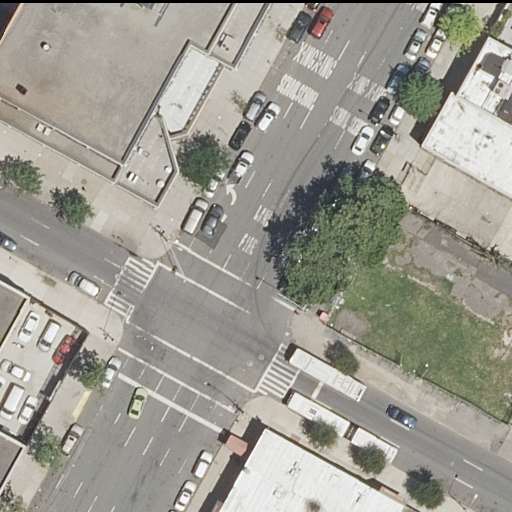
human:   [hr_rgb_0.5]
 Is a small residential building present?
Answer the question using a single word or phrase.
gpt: yes

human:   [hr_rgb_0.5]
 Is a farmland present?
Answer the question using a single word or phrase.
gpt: no

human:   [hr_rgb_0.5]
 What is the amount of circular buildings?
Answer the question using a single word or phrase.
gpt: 0

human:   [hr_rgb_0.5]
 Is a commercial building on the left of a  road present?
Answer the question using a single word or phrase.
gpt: no

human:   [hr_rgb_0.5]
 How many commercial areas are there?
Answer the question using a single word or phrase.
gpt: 0

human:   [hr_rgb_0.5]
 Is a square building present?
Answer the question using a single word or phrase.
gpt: no

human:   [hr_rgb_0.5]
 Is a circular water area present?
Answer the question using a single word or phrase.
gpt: no

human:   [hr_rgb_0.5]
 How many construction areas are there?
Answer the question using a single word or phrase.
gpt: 0

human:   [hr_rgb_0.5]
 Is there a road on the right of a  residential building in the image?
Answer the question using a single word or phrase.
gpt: yes

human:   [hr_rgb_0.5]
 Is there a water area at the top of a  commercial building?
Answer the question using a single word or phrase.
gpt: no

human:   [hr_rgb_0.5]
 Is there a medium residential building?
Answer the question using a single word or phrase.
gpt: yes

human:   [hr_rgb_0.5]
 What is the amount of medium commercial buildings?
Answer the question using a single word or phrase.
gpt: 0

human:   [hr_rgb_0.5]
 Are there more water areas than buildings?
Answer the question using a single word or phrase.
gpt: no

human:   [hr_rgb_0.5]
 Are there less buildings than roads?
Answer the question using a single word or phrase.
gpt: yes

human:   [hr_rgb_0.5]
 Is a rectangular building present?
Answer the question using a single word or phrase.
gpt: yes

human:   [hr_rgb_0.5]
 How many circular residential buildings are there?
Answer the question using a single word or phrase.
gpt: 0

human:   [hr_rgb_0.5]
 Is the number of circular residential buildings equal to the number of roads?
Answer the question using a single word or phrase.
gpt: no

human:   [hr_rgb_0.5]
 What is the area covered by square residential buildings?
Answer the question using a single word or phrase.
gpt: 0m2

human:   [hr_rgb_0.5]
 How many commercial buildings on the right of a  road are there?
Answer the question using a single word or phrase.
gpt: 0

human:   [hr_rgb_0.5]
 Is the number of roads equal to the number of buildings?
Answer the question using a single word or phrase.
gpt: no

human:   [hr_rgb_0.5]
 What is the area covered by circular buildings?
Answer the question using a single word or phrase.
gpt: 0m2

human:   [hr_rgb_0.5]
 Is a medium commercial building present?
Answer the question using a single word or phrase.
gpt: no

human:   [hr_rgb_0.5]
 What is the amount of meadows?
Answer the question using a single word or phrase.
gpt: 0

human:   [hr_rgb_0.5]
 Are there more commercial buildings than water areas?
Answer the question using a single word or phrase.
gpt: no

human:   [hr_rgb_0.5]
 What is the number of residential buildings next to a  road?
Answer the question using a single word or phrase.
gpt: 4

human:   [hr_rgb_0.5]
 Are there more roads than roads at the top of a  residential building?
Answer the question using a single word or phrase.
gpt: yes

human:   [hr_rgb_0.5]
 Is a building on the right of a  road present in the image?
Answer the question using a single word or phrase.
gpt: yes

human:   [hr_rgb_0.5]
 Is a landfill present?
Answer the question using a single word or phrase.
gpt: no

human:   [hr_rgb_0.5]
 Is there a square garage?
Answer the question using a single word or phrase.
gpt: no

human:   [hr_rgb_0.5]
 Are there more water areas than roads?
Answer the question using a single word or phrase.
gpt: no

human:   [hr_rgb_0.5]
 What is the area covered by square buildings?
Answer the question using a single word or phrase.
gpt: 0m2

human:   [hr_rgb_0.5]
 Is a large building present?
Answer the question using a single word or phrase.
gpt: yes

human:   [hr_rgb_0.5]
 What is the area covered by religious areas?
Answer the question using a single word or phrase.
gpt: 0m2

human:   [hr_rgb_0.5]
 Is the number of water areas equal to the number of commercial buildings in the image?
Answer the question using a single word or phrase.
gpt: yes

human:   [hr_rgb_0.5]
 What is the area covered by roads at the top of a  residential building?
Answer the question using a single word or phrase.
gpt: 0m2

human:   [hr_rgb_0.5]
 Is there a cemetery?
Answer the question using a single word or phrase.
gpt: no